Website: lowes
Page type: customer-info-address
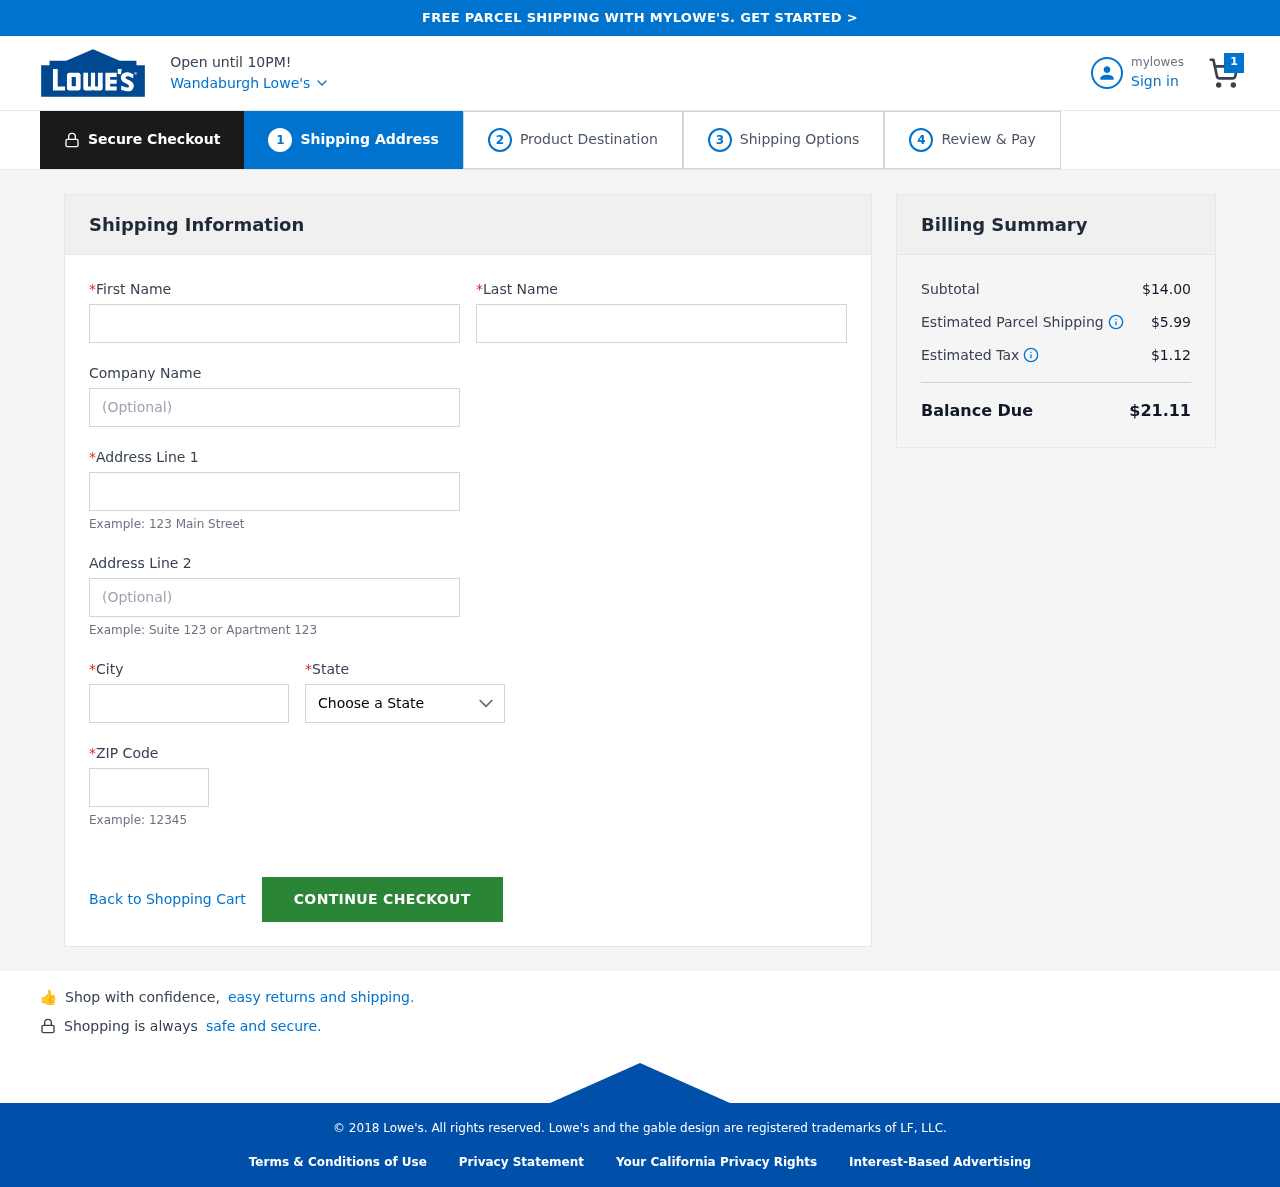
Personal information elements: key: PII_CITY
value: Wandaburgh
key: PII_FIRSTNAME
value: Eric
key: PII_LASTNAME
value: Bullock
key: PII_POSTCODE
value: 89450
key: PII_STATE
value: Massachusetts
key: PII_STREET
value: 4852 Elizabeth Station
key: PII_STREET2
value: Suite 971
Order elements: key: ORDER_NUM_ITEMS
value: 1
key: ORDER_SUBTOTAL
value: $14.00
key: ORDER_SHIPPING_COST
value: $5.99
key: ORDER_TAX
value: $1.12
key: ORDER_TOTAL
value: $21.11